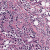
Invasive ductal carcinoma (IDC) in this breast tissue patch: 1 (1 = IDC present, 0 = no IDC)